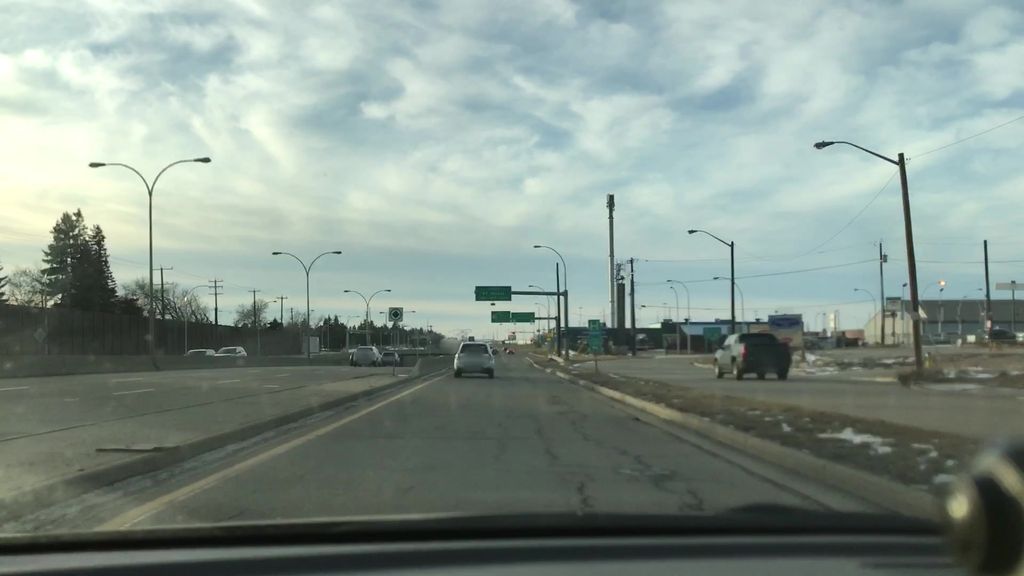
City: edmonton